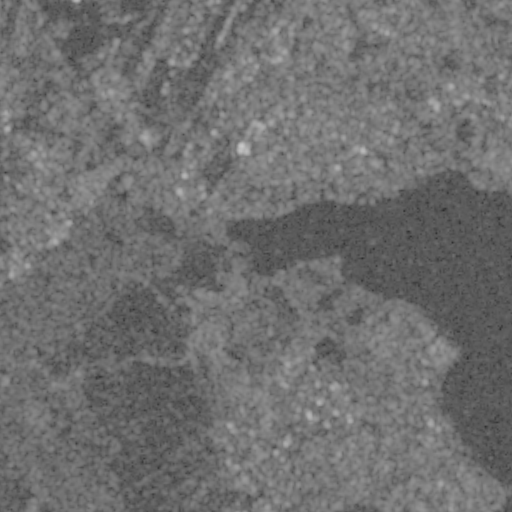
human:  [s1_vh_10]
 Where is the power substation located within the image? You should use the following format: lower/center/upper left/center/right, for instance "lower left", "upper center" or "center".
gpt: The power substation is located in the upper center of the image.
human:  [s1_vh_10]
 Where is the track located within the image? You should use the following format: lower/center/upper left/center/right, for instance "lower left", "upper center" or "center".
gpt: The track is located in the lower left of the image.
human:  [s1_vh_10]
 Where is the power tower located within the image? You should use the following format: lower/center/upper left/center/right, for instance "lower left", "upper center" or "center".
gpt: There is no power tower in the image.

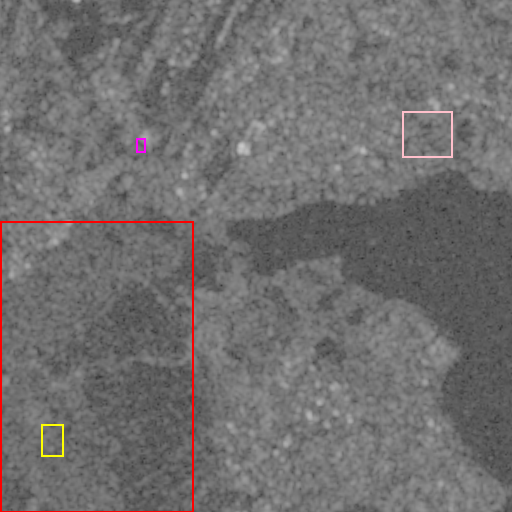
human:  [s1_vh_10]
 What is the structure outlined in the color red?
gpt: The structure outlined in red is a crop field.
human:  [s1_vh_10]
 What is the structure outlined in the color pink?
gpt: The structure outlined in pink is a park.
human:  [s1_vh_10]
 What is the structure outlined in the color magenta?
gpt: The structure outlined in magenta is a parking lot.
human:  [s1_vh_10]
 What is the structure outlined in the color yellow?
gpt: The structure outlined in yellow is a track.
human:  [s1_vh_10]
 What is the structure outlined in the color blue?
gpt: There is no blue outline.